Field crop: maize
Growth stage: 2
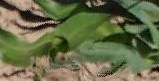
Species: maize